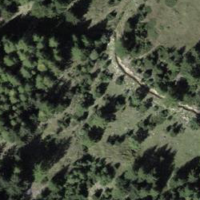
EUNIS habitat code: 43
Species observed at this site:
Rupicapra rupicapra